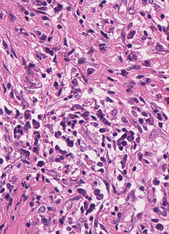
Tumor epithelial tissue: yes
Tumor-associated stroma tissue: yes
Normal tissue: no